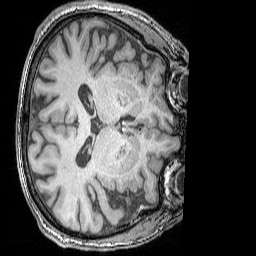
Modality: T1w
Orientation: axial
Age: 62
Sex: male
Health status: ill
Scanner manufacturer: siemens
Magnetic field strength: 3 T
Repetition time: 1.75 s
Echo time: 0.00418 s